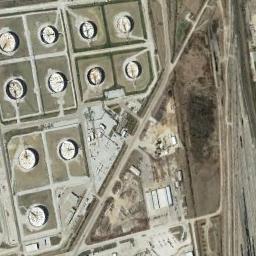
Label: storage tanks